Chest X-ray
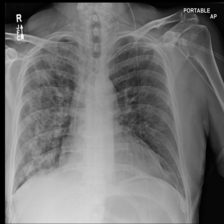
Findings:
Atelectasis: negative
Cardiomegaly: negative
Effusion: negative
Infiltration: positive
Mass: negative
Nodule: negative
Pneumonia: negative
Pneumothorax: negative
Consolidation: negative
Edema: negative
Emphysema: negative
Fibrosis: negative
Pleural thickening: negative
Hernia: negative